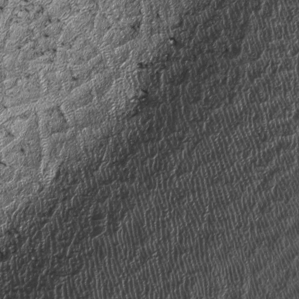
Label: frost